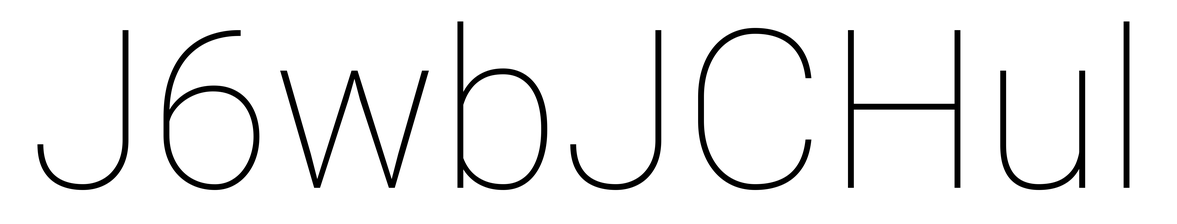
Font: Roboto_Thin